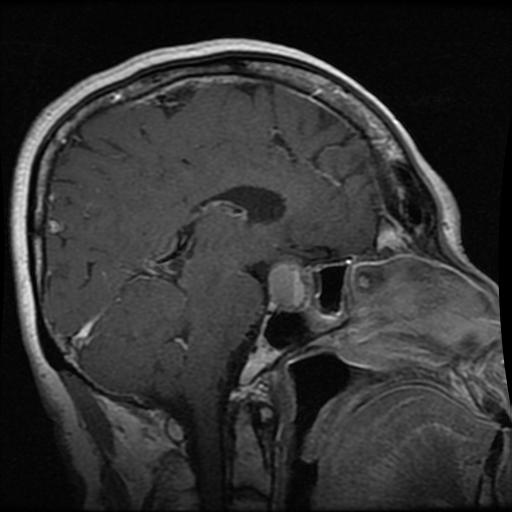
Label: pituitary